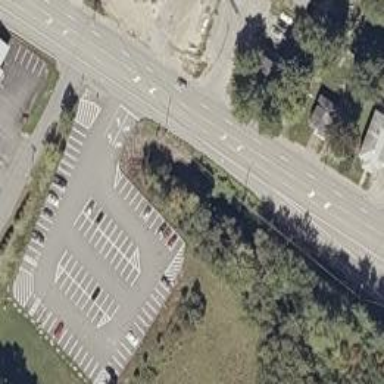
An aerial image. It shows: Parking lot with asphalt surface designed for park and ride facility.